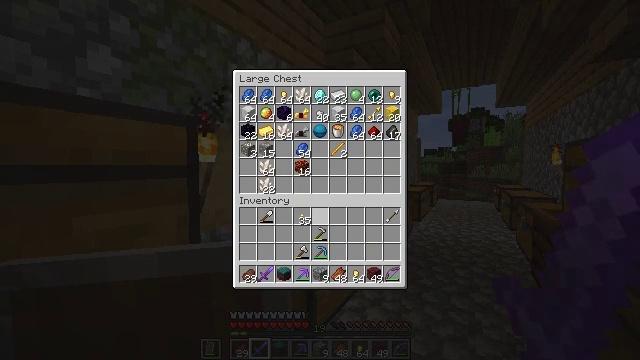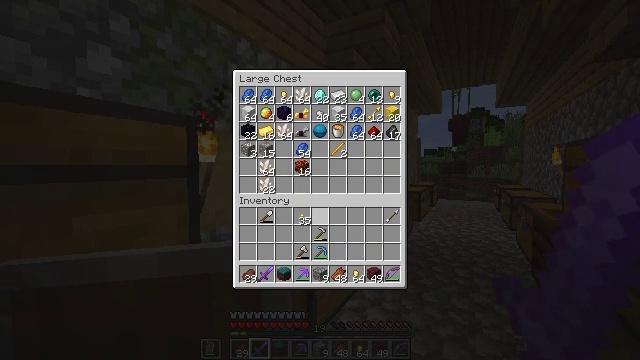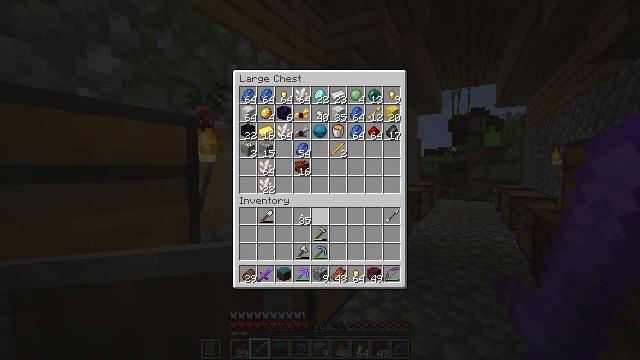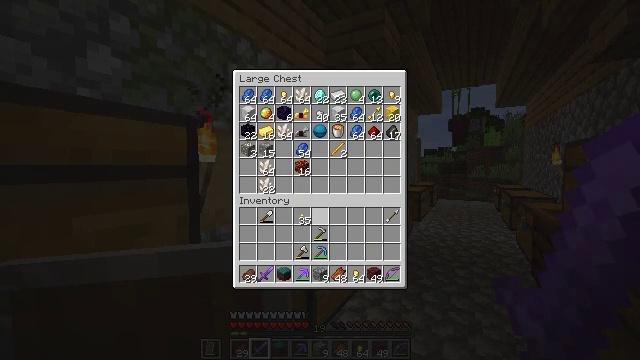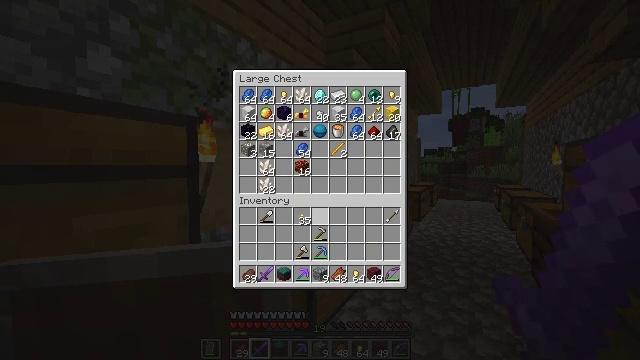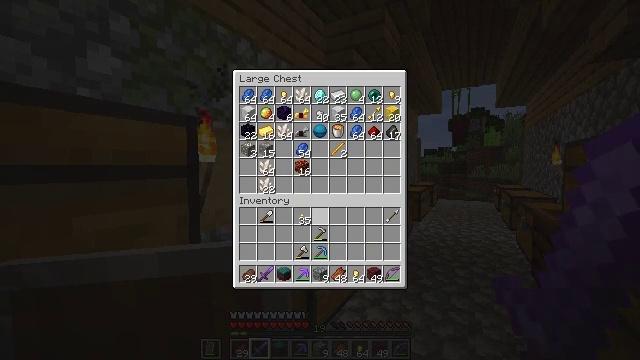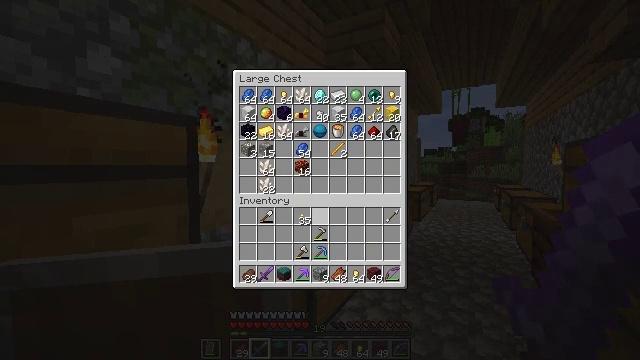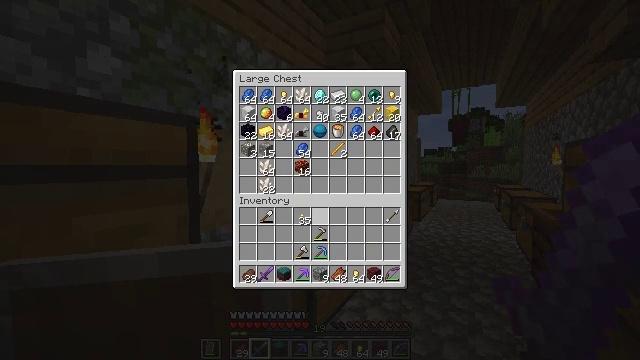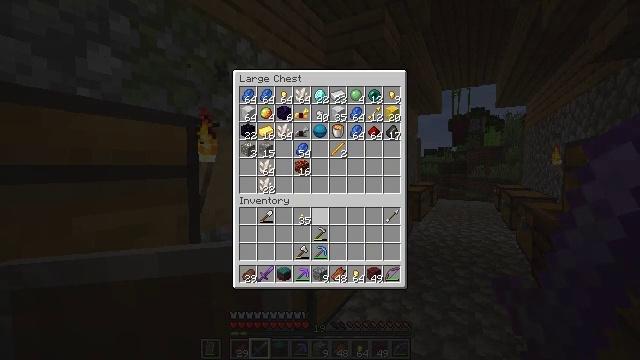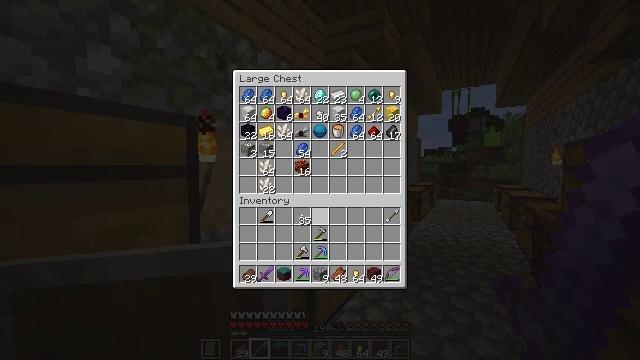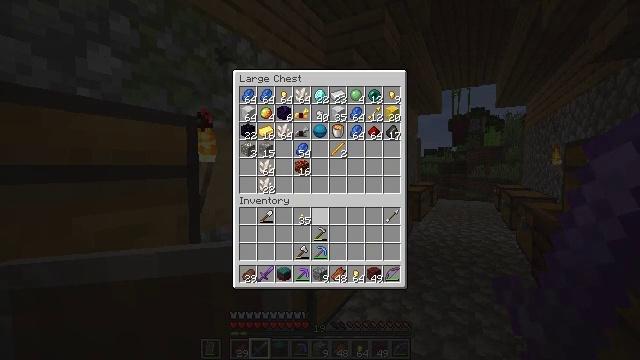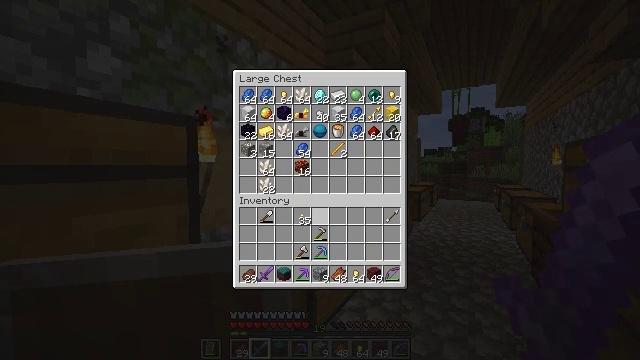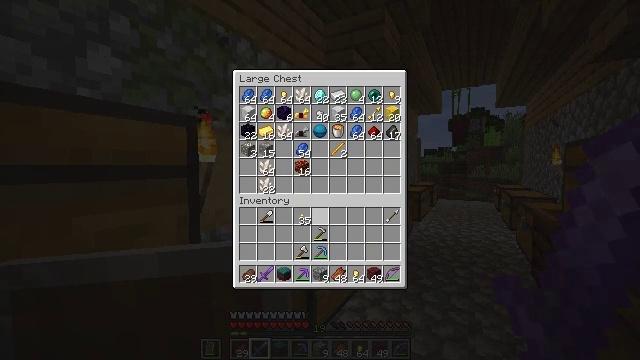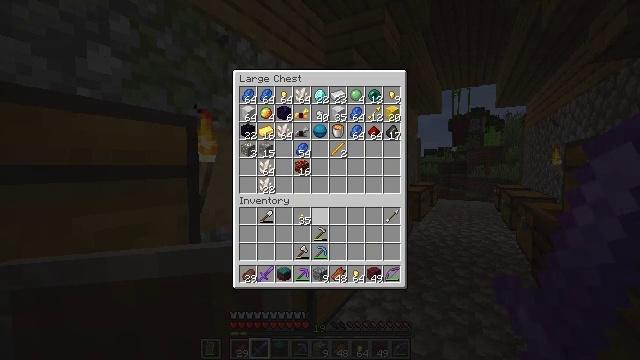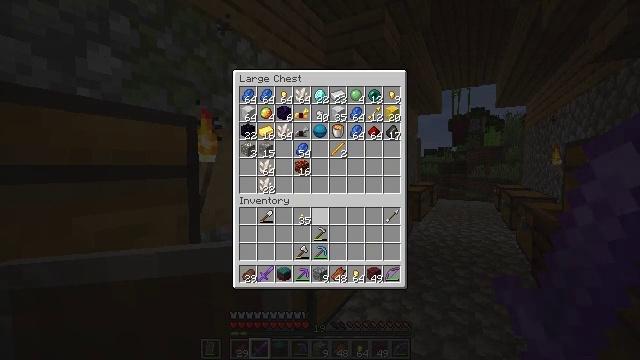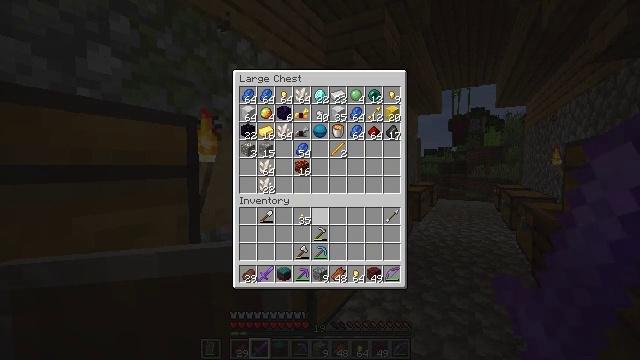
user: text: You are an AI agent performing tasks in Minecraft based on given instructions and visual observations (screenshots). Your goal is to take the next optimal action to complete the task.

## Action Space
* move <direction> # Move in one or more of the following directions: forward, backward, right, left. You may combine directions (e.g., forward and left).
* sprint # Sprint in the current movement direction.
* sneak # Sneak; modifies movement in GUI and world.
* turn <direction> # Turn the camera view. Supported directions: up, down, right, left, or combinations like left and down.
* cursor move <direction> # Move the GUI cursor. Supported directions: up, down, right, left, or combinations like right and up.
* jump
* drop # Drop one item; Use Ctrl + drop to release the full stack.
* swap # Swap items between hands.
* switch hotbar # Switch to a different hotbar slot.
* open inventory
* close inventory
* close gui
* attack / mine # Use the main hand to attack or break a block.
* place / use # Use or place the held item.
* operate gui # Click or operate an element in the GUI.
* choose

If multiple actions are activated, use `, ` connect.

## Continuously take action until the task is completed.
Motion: motion action
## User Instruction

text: Clear away tall grass.
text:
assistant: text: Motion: no_op
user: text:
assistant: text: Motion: no_op
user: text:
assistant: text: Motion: no_op
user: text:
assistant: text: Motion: no_op
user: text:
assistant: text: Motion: no_op
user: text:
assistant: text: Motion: no_op
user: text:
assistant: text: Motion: no_op
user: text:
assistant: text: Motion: no_op
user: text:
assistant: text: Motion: no_op
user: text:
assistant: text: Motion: no_op
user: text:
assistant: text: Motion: no_op
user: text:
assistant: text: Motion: no_op
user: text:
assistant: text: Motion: no_op
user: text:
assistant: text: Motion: no_op
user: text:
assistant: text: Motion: no_op
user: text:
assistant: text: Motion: no_op
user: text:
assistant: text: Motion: no_op
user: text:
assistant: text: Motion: no_op
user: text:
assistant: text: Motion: no_op
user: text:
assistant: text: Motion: no_op
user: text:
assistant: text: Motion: no_op
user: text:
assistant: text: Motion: no_op
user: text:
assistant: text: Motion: no_op
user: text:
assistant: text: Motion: no_op
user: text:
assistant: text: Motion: no_op
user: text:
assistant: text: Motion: no_op
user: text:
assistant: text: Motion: no_op
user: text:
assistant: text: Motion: no_op
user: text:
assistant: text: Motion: no_op
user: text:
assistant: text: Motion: no_op